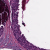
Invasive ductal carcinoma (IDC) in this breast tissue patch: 0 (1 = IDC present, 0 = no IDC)